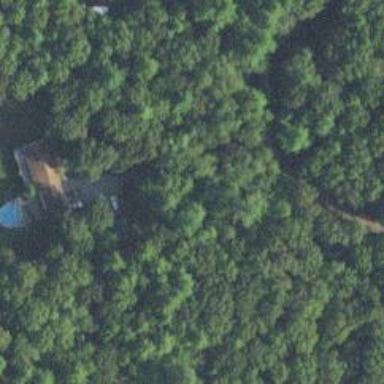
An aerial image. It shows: Driveway.